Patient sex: F
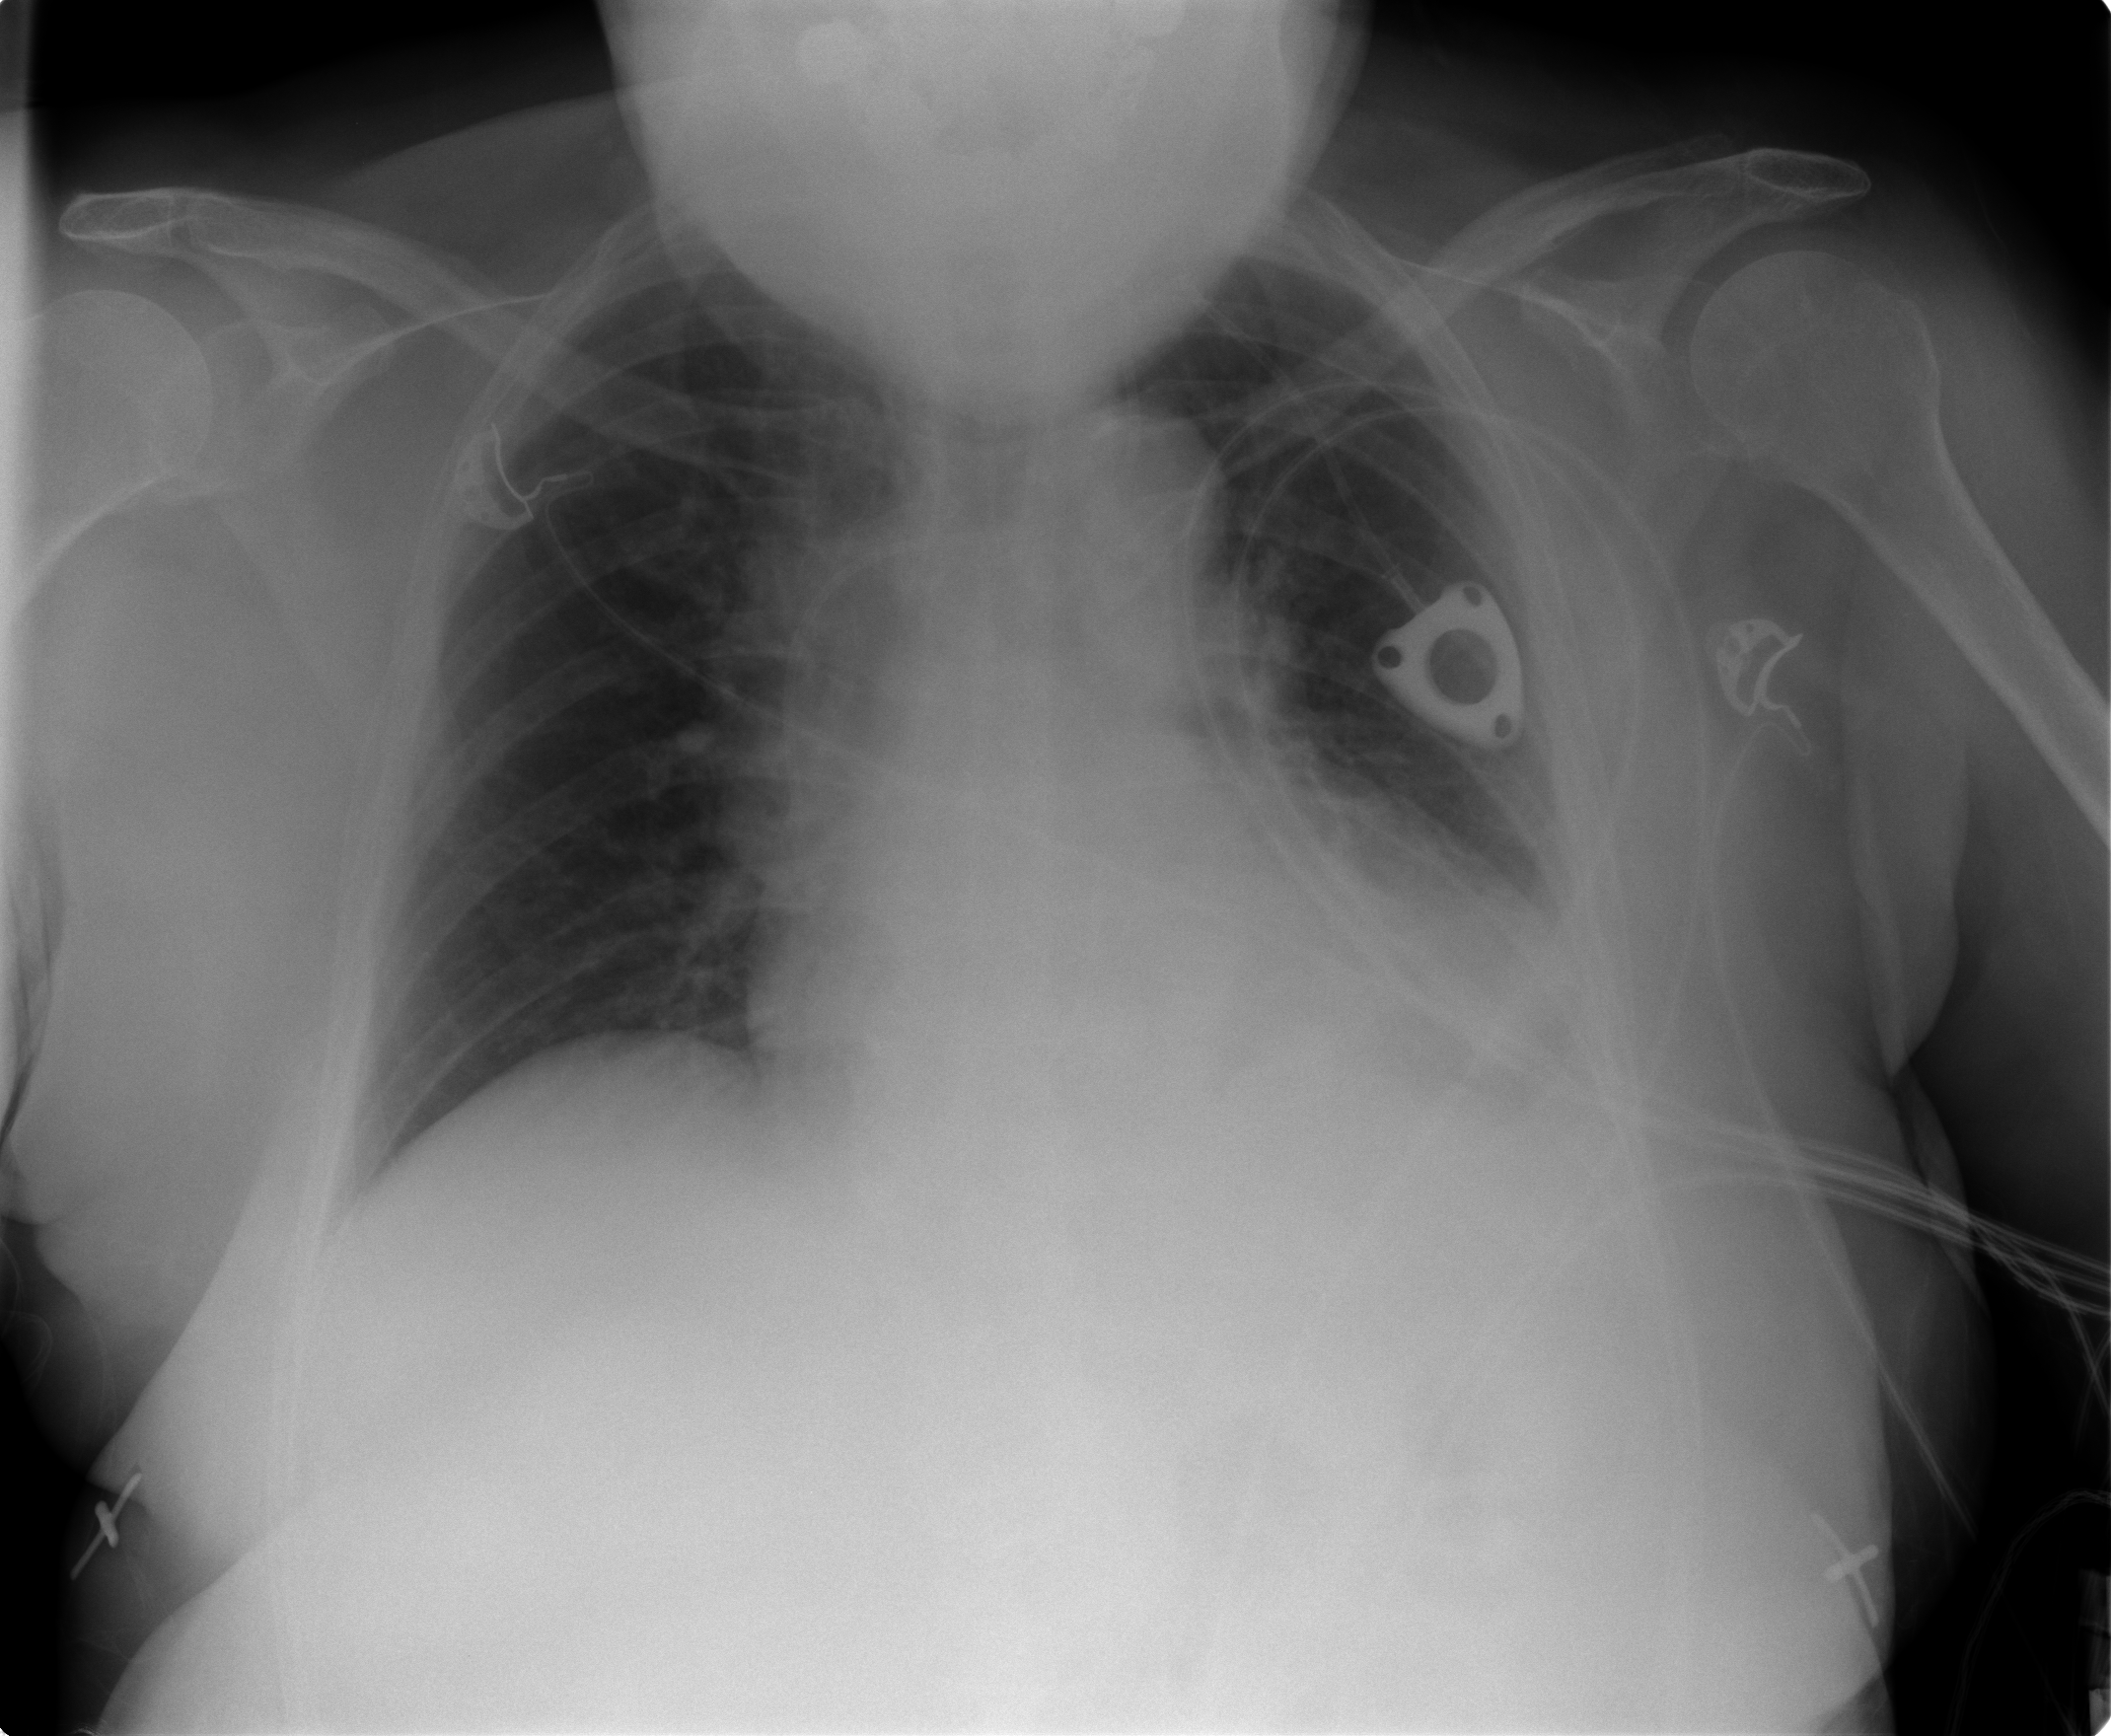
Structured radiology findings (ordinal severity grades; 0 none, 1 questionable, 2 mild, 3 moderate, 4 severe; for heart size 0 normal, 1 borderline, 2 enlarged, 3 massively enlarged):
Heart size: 1
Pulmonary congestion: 0
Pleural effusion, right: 0
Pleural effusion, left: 2
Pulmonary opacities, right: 0
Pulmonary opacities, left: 0
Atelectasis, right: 0
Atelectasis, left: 2